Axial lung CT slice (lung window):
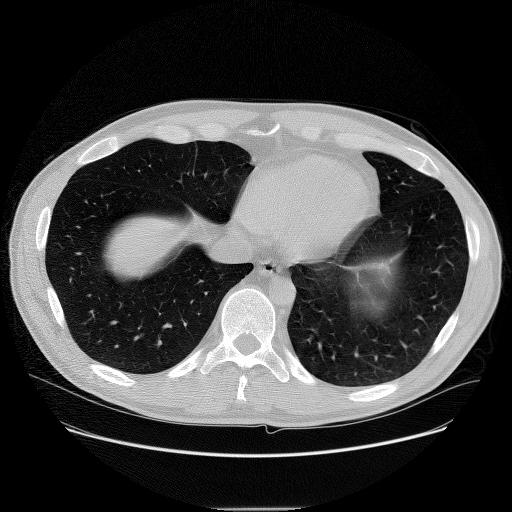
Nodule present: no